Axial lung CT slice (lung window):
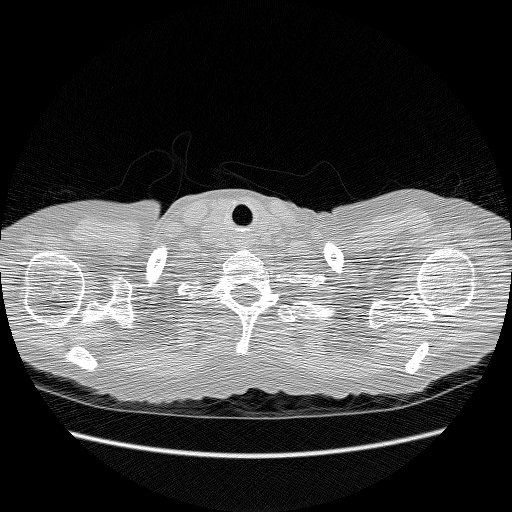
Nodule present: no